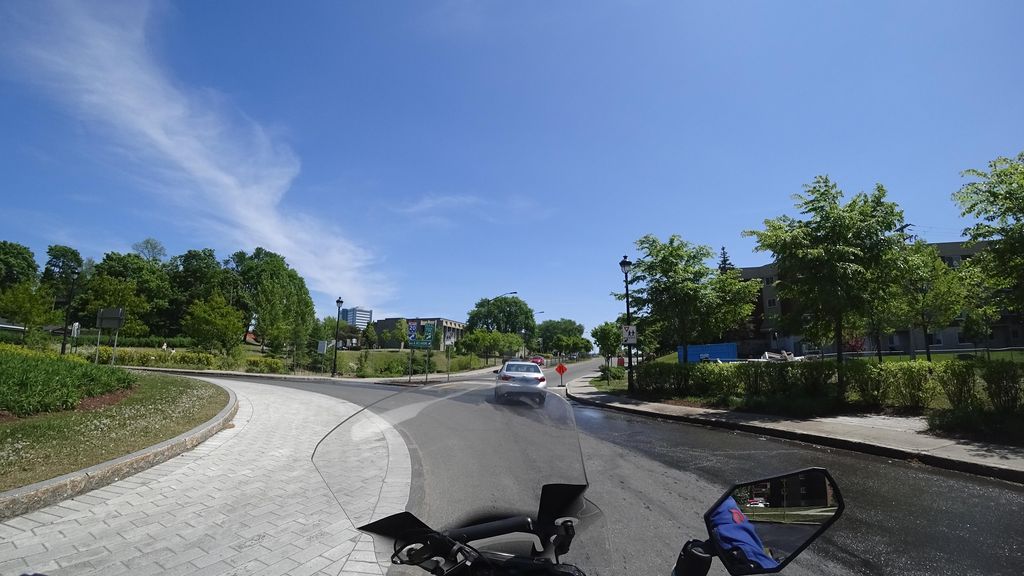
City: quebec_city